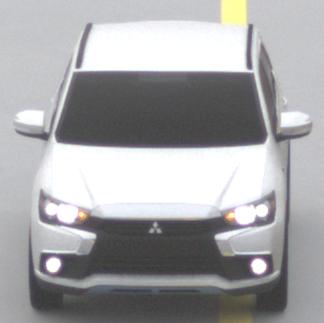
Make: Mitsubishi
Model: Outlander 2.0 Plug-In Hybrid
Detailed model: Outlander (III) Plug-In Hybrid
Model produced from: 2015/10
Model produced until: 2018/08
Doors: 5
Color: white
Road condition: dry road
Daytime: morning or afternoon
Contrast: low contrast